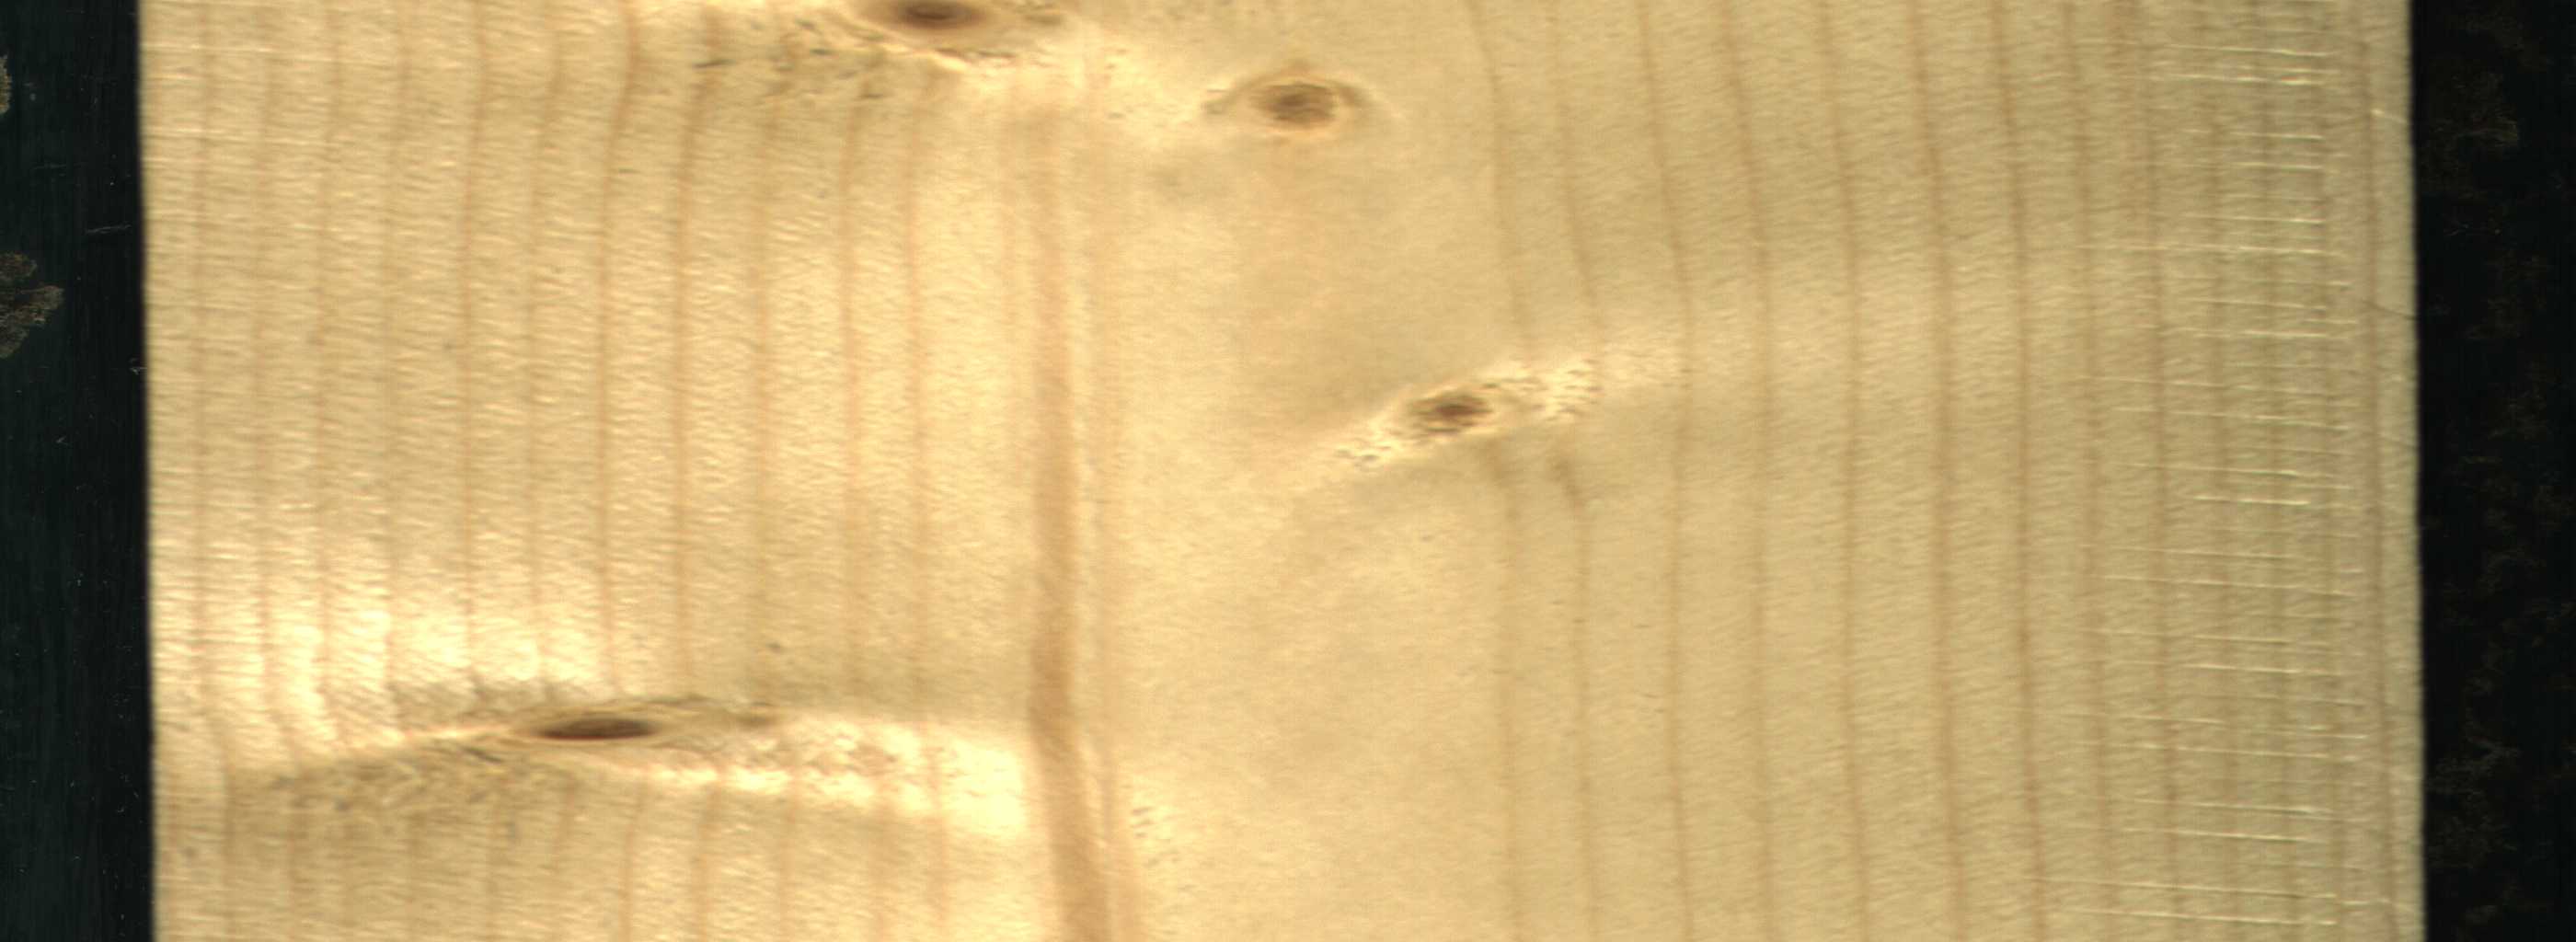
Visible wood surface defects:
Live_Knot
Live_Knot
Live_Knot
Live_Knot